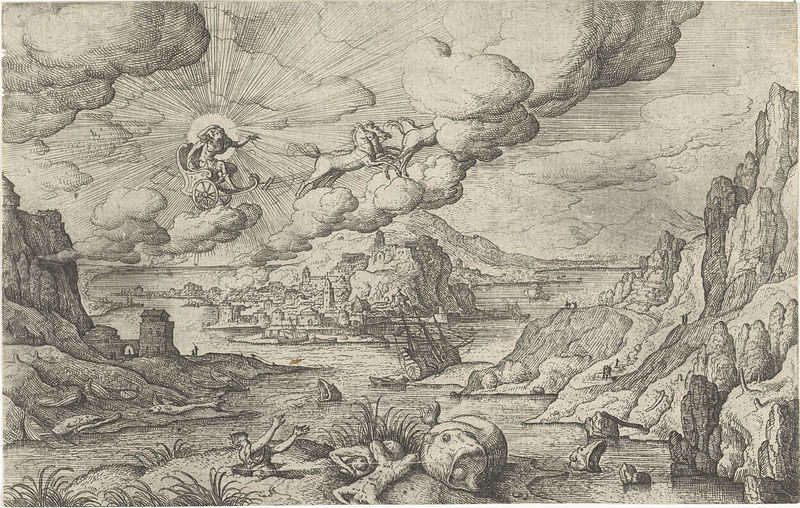
Titel: Phaëthon rijdt in de zonnewagen
Künstler: Hans Bol
Standort: Amsterdam
Institution: Rijksmuseum
Schlagwörter: cheval, ville, morte